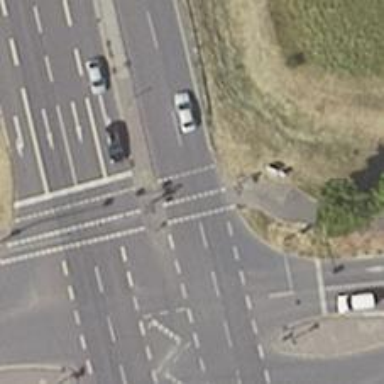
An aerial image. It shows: Road crossing with traffic signals.